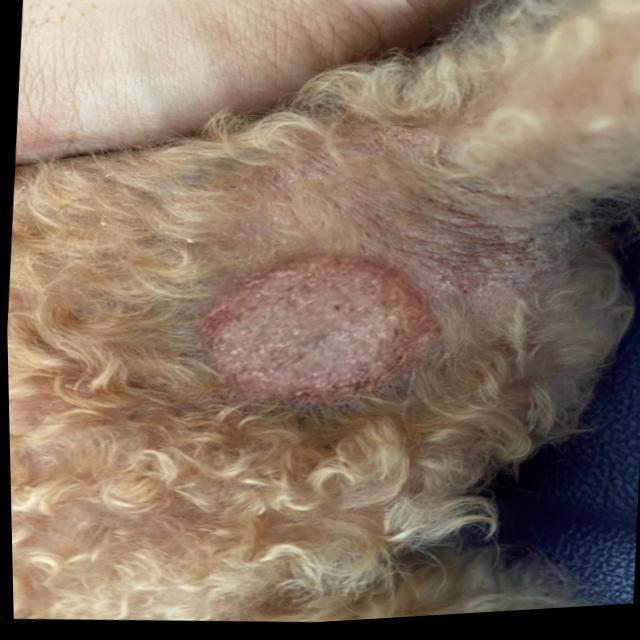
Canine ringworm (Dermatophytosis) — fungal infection caused by Microsporum or Trichophyton. Presents with circular alopecia, scaling, crusting, and broken hairs.